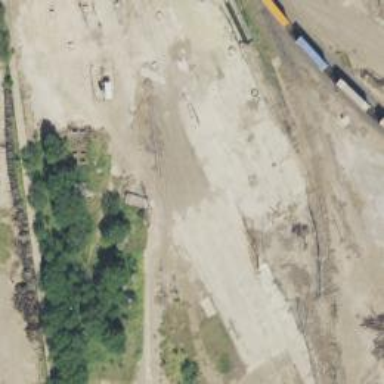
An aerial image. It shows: Railway yard.